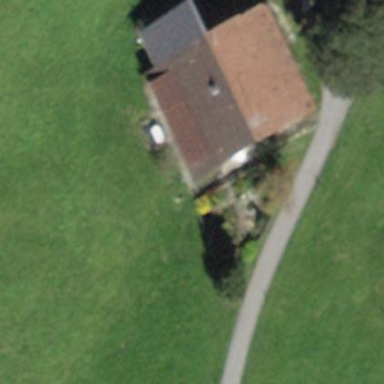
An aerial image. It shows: Farm building.